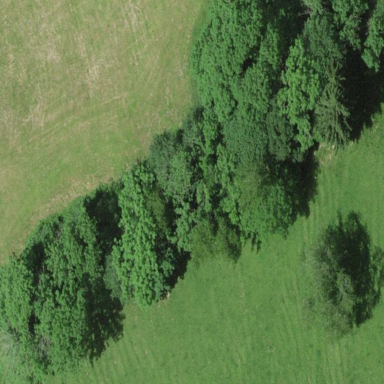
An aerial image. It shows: Mixed forest with various types of leaves.